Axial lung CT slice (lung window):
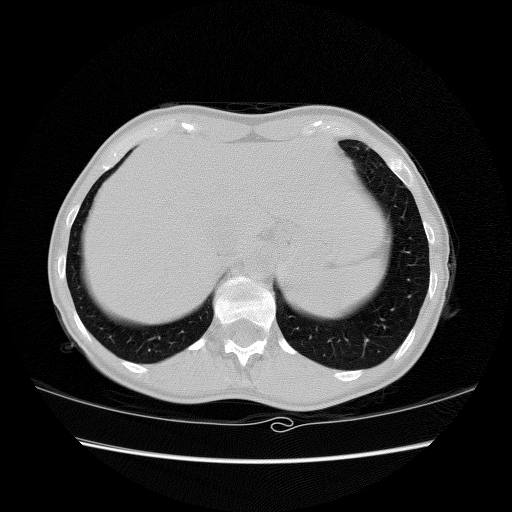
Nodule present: no